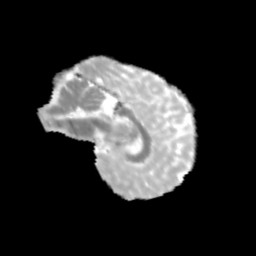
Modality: MD
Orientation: sagittal
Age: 9
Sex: male
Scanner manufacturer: siemens
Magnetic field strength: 3 T
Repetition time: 3.8 s
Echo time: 0.07 s